Question: So the title says it all.
I have a loop that loops through graphs that are sent to me.
Each graph object has one or more series in it of objects that contain a label, datapoint and tool tip.
Each series needs to be a separate bar on the graph.
So for example I might have a series object like
> '''
label-Jan
Value-200
ToolTip-Value = 200
'''
'''
label-Feb
Value-400
ToolTip-Value = 400
'''
And a second series
> '''
label-Jan
Value-100
ToolTip-Value = 100
'''
'''
label-Feb
Value-300
ToolTip-Value = 300
'''
Each Series need to be a separate bar color on the graph.
Despite my best efforts I cant seem to make this happen programmatically.
Need to assume there is an unknown amount of Series being returned with an unknown amount of data points because this control is used in multiple spots.
My object that I store each point in
'''
public class XamDataChartItem: INotifyPropertyChanged
{
private String _label;
public String Label
{
get { return _label; }
set { _label = value; }
}
private double _yPoint;
public double YPoint
{
get { return _yPoint; }
set { _yPoint = value; OnPropertyChanged("YPoint"); }
}
private String _ToolTip;
public String ToolTip
{
get { return _ToolTip; }
set { _ToolTip = value; OnPropertyChanged("ToolTip"); }
}
void OnPropertyChanged(String prop)
{
PropertyChangedEventHandler handler = PropertyChanged;
if (handler != null)
{
PropertyChanged(this, new PropertyChangedEventArgs(prop));
}
}
public event PropertyChangedEventHandler PropertyChanged;
}
'''
I store each point in a 'List<XamDataChartItem>'
'''
private List<XamDataChartItem> _dataCollection;
public List<XamDataChartItem> dataCollection
{
get { return _dataCollection; }
set { _dataCollection = value; OnPropertyChanged("dataCollection"); }
}
'''
My jacked up method that doesn't create multiple bars, and doesn't put the correct labels on the X axis
'''
ChartControl control = o as ChartControl;
if (control == null)
return;
ElementList list = args.NewValue as ElementList;
if (list != null && list.Count >= 1)
{
control.dataCollection.Clear();
foreach (Element data in list)
{
List<XamDataChartItem> NewBarSeries = new List<XamDataChartItem>();
CategoryXAxis catX = new CategoryXAxis()
{
Name = "catX",
ItemsSource = NewBarSeries,
Label = "{}{Label}",
Gap = 10
};
NumericYAxis numY = new NumericYAxis()
{
Name = "numY",
ToolTip = "{Binding ToolTip}"
};
foreach (var point in (data["DataPoints"] as ElementList))
{
var label = point["Label"];
var value = point["Value"];
var toolTip = point["ToolTip"];
var legend = data["LegendLabel"];
if (legend != null)
{
control.Legend = legend.ToString();
control.isLegVis = true;
}
XamDataChartItem item = new XamDataChartItem()
{
Label = label.ToString(),
YPoint = double.Parse(value.ToString()),
ToolTip = toolTip.ToString()
};
NewBarSeries.Add(item);
}
ColumnSeries cs = new ColumnSeries()
{
Title = data["LegendLabel"],
ItemsSource = NewBarSeries,
ValueMemberPath = "YPoint",
XAxis = catX,
YAxis = numY
};
control.masterCollection.Add(NewBarSeries);
if (control.chart.Axes.Count == 0)
{
control.chart.Axes.Add(catX);
control.chart.Axes.Add(numY);
}
control.chart.Series.Add(cs);
//Hack to refresh the DataContext
//For some reason Observable Collections don't update with this control
//You cannot set the Mode it's read only
//Invoking OnPropertyChanged from control doesn't work either
control.DataContext = null;
control.DataContext = control;
}
'''
This is a similar intended outcome

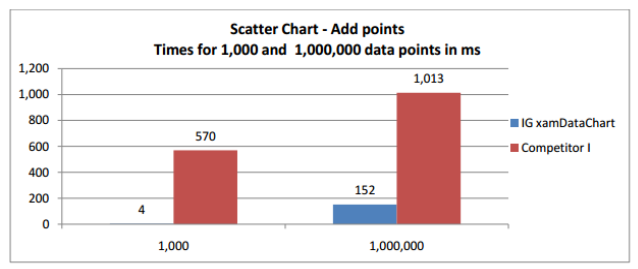
Answer: So the answer to the above problem was pretty simple. 99% of the elements needed are already there
Instead of attempting to dynamically create the collection of data points and the collumns all at the same time. Seperating them worked very well.
'''
List<List<DataPointObjects>> MasterList
method NewDataReceived(args){
foreach Chart{
new List<DataPointObjects> temp;
Loop through data{
Create new data point objects
add them to temp
}
add temp to MasterList
}
// Now that we have all of our chart points
Create xAxis
Create yAxis
Foreach chart in MasterList
{
Assign xAxis data
Assign yAxis data
Build a ColumnSeries
assign it x and y axis
if chart doesnt contain these axises then add them
if chart series doesnt containt this new series then add it
}
chart.datacontext = null
chart.datacontext = this
}
'''